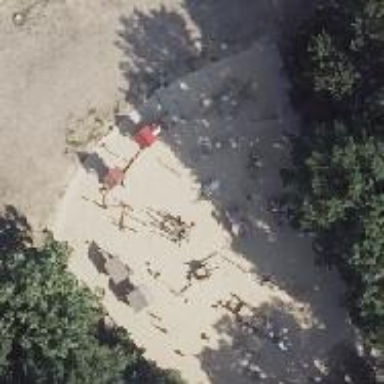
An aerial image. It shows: Playground featuring springboard.